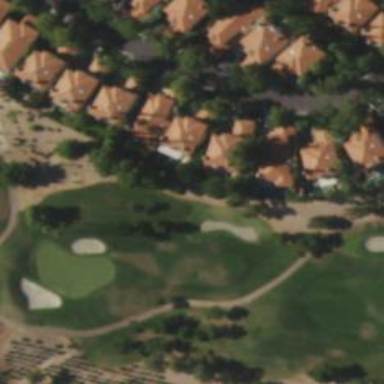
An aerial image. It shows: Area of rough grass used for golf.